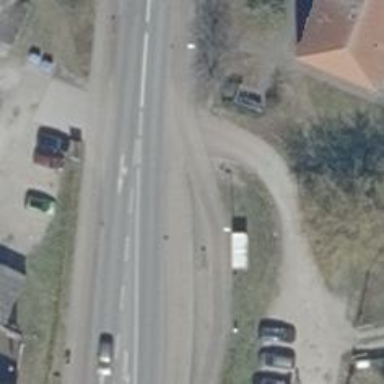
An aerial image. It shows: Public transport stop position.